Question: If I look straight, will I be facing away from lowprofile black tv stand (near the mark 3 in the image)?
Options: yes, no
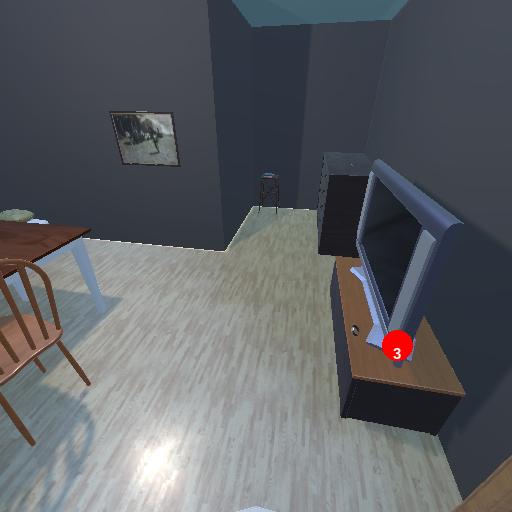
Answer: yes